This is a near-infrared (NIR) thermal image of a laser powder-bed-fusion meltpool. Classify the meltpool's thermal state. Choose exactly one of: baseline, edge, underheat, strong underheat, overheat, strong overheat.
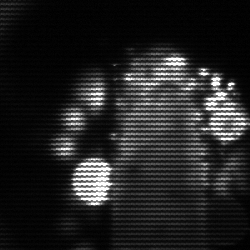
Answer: strong underheat